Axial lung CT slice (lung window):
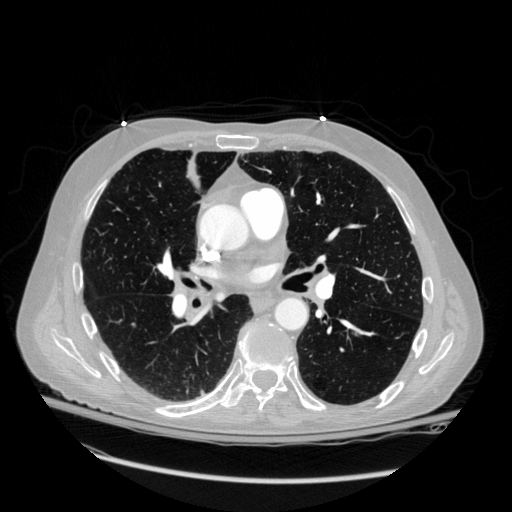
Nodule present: no